Field crop: maize
Growth stage: 2
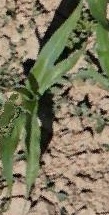
Species: maize